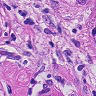
Metastatic tissue present: yes